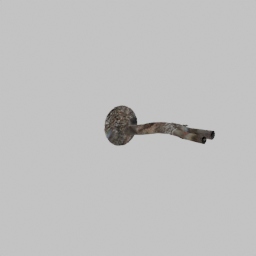
Label: nature